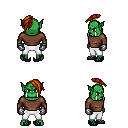
a pixel art fantasy rpg character, male body template, orc, green skin, brown long-sleeve shirt, white pants, brunette long mohawk hairstyle, metal gloves, ghillies, four views (front, back, left, right), 2x2 character sprite sheet, small pixel art, hard edges, no anti-aliasing